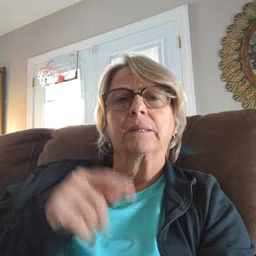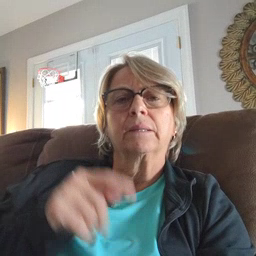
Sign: man